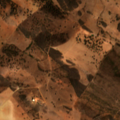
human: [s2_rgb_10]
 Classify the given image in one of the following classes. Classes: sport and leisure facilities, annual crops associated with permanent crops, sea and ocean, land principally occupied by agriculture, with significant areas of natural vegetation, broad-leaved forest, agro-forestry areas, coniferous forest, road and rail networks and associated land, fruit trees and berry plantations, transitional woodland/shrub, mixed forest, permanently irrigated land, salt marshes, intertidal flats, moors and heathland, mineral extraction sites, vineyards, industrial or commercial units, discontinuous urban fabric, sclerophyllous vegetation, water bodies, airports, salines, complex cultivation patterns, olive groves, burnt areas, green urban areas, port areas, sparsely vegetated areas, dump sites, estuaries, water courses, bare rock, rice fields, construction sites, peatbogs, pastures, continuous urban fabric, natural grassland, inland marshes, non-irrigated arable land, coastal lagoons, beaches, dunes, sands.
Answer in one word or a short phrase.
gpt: non-irrigated arable land, land principally occupied by agriculture, with significant areas of natural vegetation, sclerophyllous vegetation, transitional woodland/shrub